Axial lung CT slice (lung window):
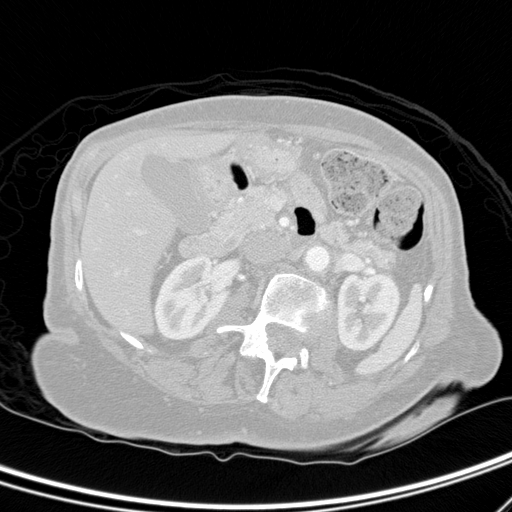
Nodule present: no